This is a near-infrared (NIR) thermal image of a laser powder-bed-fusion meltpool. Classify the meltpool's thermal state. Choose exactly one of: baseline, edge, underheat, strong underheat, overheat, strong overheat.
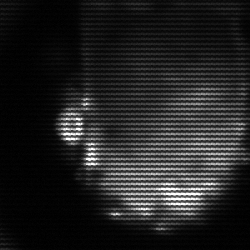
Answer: baseline